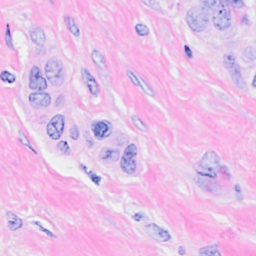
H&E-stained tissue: Breast